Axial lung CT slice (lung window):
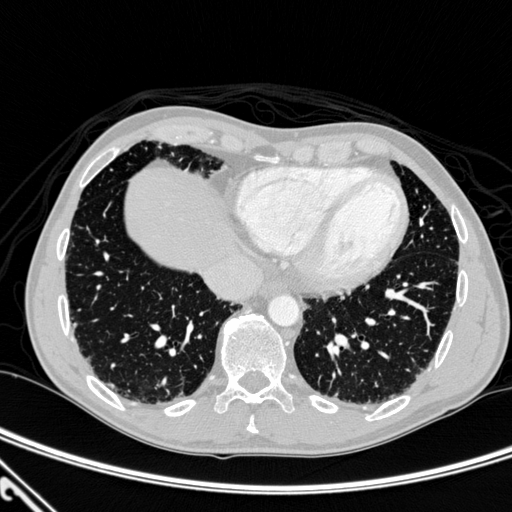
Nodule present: no